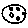
Label: moon